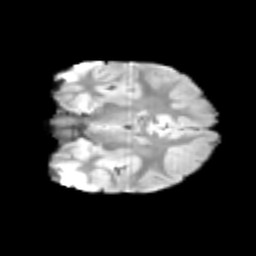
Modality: T2w
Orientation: coronal
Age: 9
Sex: female
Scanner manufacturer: siemens
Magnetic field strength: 3 T
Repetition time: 3.8 s
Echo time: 0.07 s